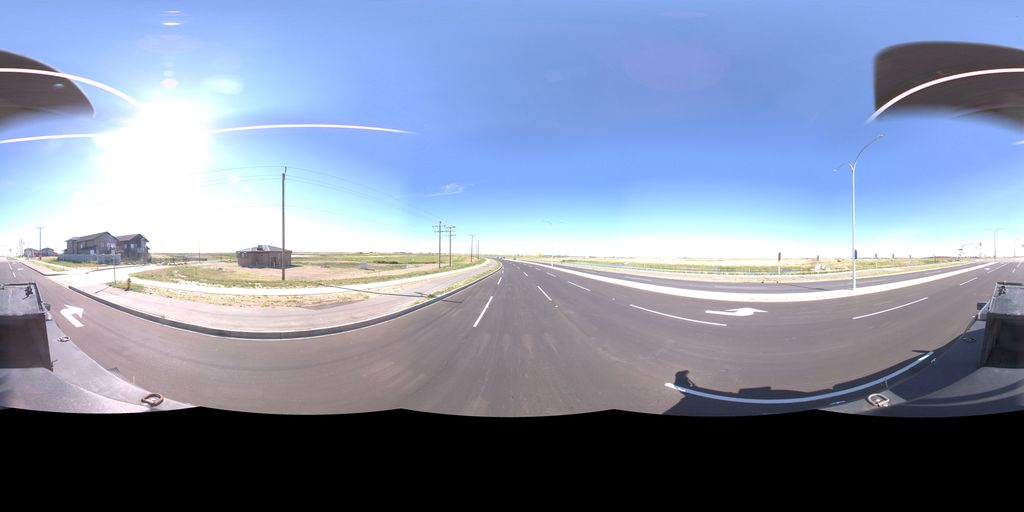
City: saskatoon